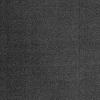
Atmospheric dust classification: dusty